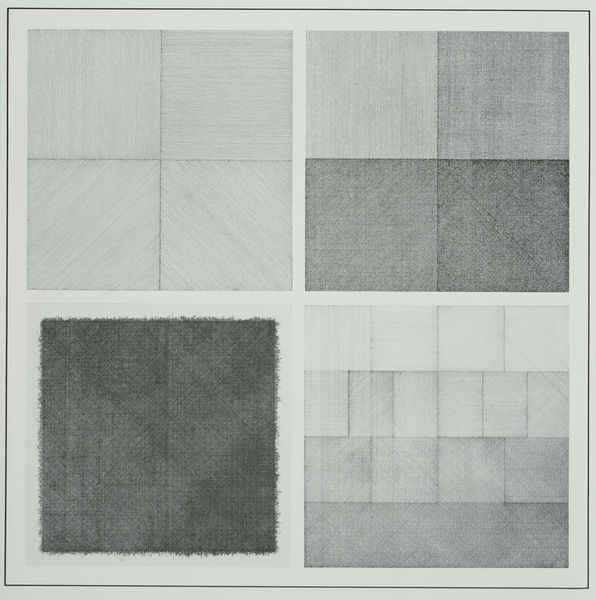
Titel: Serial Drawings - Lines in different Directions
Künstler: Sol Lewitt
Schlagwörter: schatten, weiß, grau, schwarz, zeichnung, karo, muster, leinen, fransen, schräg, moderne, abstrakt, fläche, flächen, modern, abstufungen, formen, grafik, schattierung, linien, einfach, symmetrie, langweilig, rechtecke, vier, linie, linear, form, schwarz weiss, schraffur, schraffuren, grafisch, bleistift, graphisch, quadrate, diagonal, struktur, horizontal, sol, graustufen, geometrie, kästchen, lewitt, viereck, vierecke, raster, grenzen, vertikal, kreuzschraffur, grauwerte, sol lewitt, stuktur, symmetry, tonstärke